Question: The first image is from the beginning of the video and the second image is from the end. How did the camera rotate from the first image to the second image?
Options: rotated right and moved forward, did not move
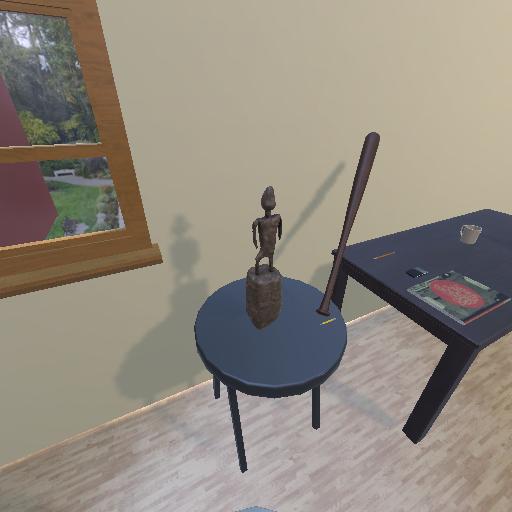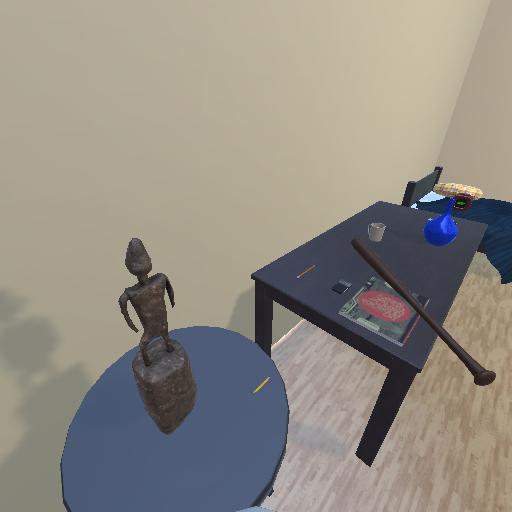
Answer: rotated right and moved forward